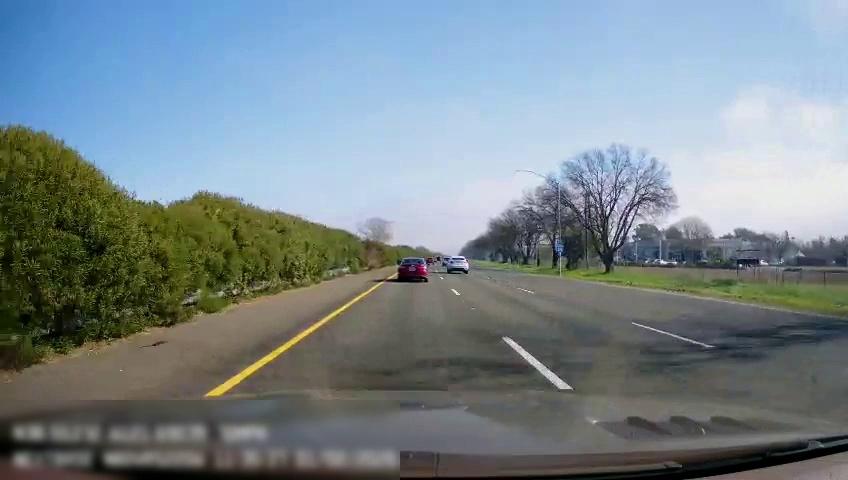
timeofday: Day
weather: Sunny
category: Drivable Space
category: Vehicles | Car
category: Vehicles | SUV
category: Lanes | Current Lane
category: Lanes | Current Lane
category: Lanes | Alternate Lane
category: Lanes | Alternate Lane
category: Traffic | Signs